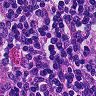
Metastatic tissue present: no